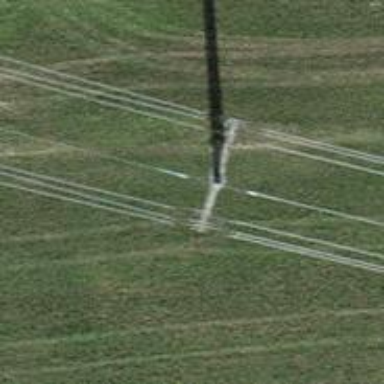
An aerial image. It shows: Three cables of power line.